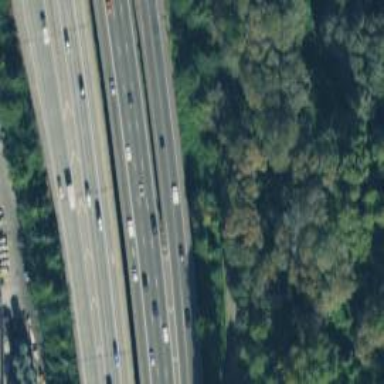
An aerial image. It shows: Motorway.